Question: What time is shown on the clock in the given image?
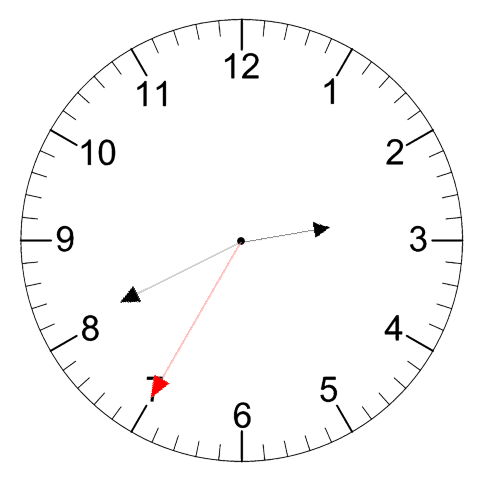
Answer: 02:40:35